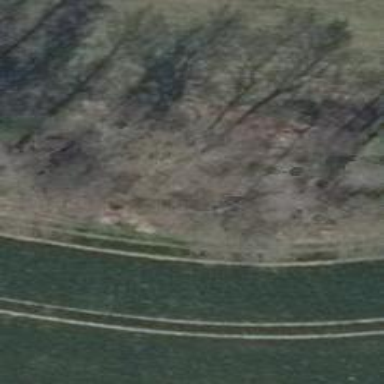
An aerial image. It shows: Row of deciduous broadleaved trees.